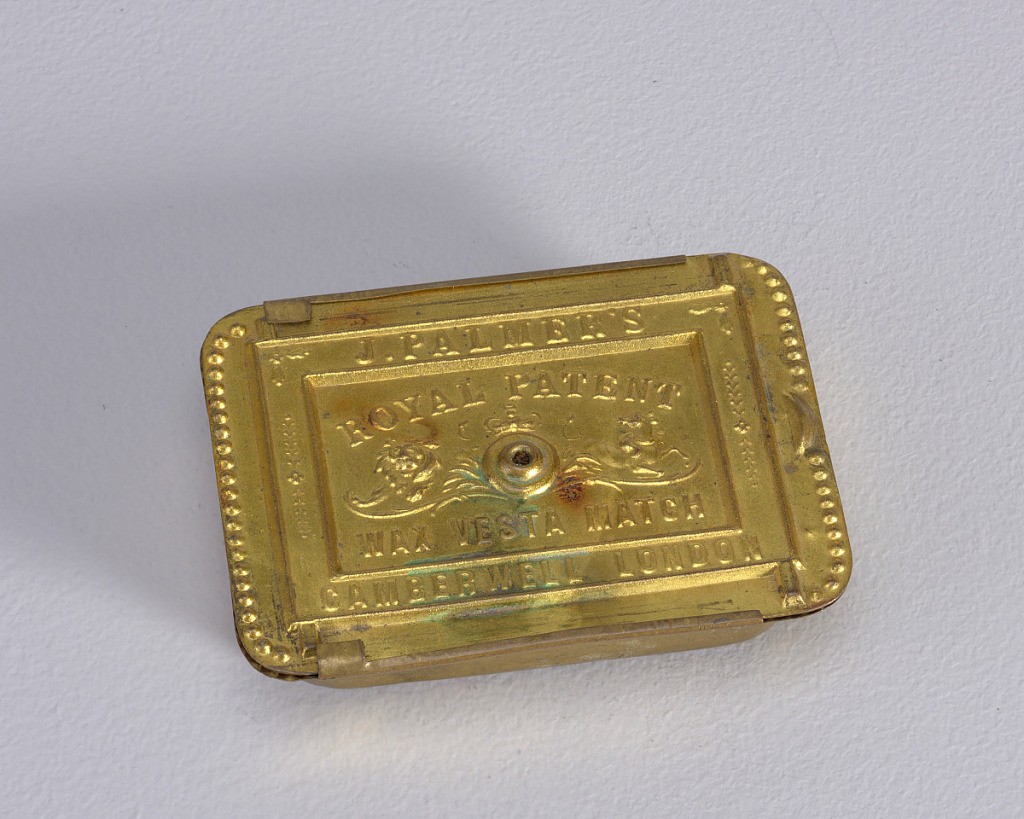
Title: "J. Palmer's Royal Patent Wax Vesta Match"
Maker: Alexander S. Stoker
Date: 1848
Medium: Gilded brass
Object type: Matchsafe
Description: Rectangular, curved corners, canted sides, with cover that slides off top of box; cover features beading on right and left edges, with thumb catch on right side, raised frame contains inscription "J. Palmer's, Camberwell London"; inscription inside frame reads "Royal Patent, Wax Vesta Match"; at center is small raised opening to hold single lit match, to left is image of lion, over opening is crown, to right is image of a horse; underside inscribed "Alexander S. Stocker, Patentee" in upper recessed area, striker in central recess, "Brass Battery Works, Wandsworth Surrey" inscribed in bottom recess.